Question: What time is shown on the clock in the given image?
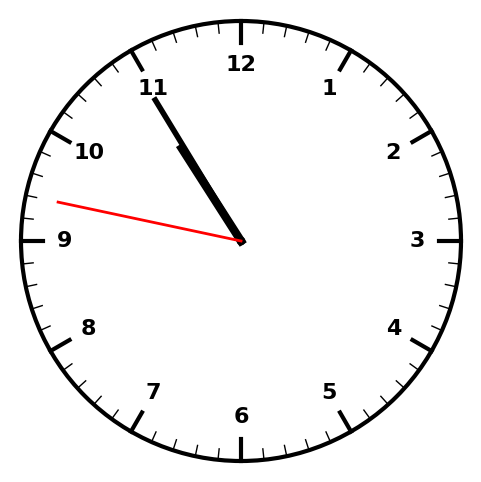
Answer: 10:54:47